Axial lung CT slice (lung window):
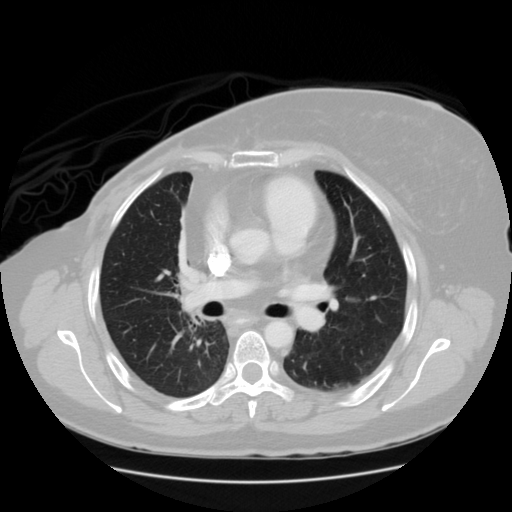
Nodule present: no